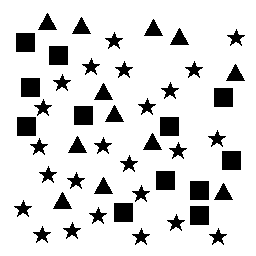
Squares: 12
Triangles: 12
Stars: 24
Total shapes: 48